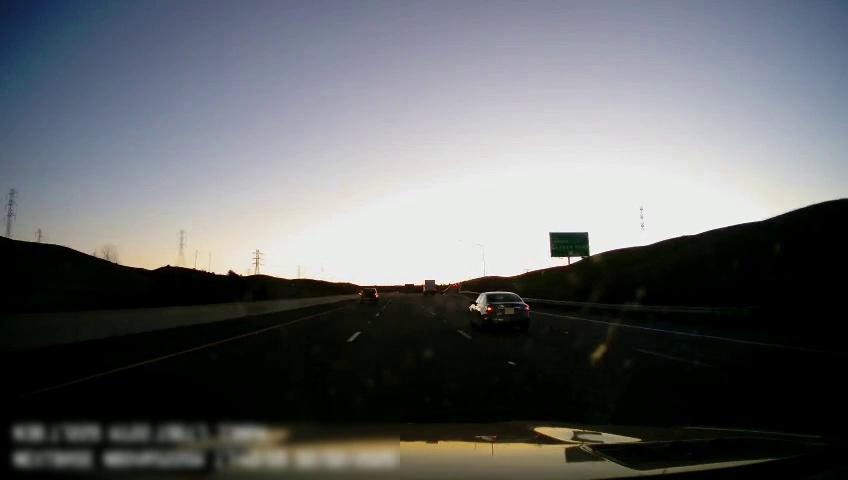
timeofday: Day
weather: Sunny
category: Drivable Space
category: Vehicles | Truck
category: Vehicles | Car
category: Vehicles | SUV
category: Lanes | Alternate Lane
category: Lanes | Current Lane
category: Lanes | Current Lane
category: Lanes | Alternate Lane
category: Lanes | Alternate Lane
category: Traffic | Signs